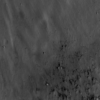
Label: not_dusty